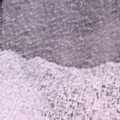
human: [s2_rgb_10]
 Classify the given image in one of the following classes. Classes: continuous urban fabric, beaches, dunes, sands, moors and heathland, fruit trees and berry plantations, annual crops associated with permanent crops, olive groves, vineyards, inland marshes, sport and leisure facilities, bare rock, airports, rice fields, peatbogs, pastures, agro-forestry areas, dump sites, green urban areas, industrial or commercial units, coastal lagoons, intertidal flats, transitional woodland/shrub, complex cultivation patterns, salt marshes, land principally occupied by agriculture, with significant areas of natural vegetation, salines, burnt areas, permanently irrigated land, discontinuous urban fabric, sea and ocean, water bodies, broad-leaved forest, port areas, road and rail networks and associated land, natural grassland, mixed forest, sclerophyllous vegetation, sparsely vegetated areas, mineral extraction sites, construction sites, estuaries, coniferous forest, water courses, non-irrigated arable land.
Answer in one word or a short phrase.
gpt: sea and ocean